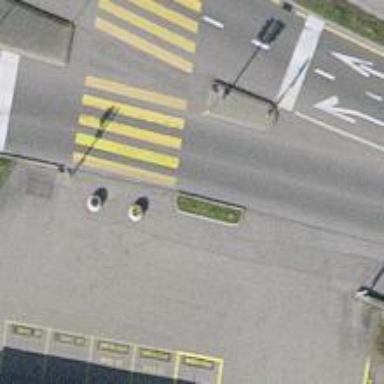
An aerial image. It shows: Bollard made of concrete.